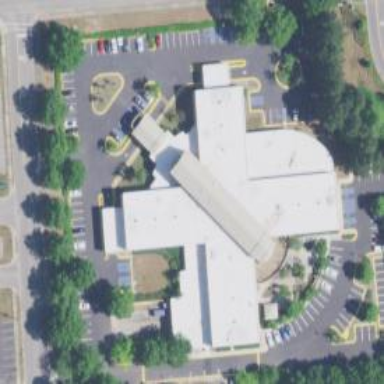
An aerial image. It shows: Healthcare clinic.